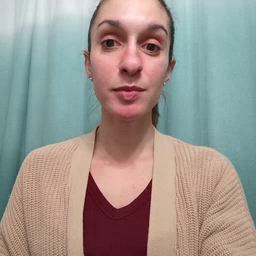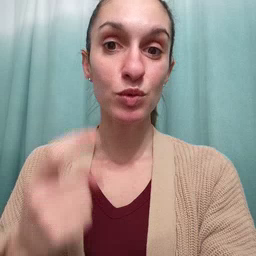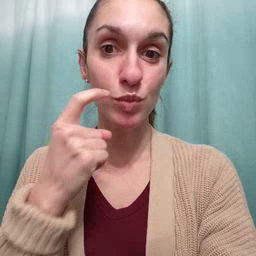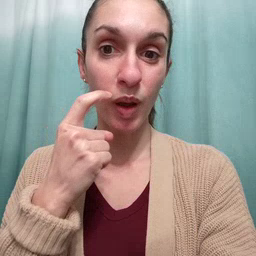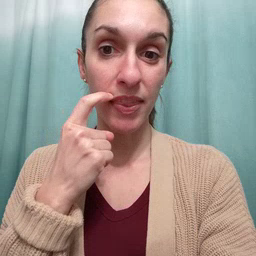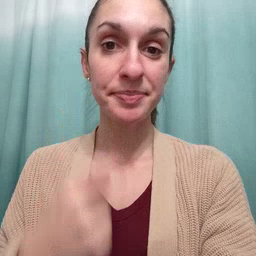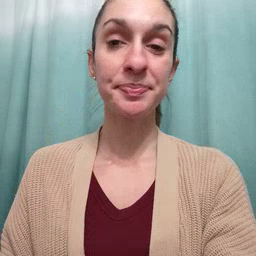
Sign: tooth